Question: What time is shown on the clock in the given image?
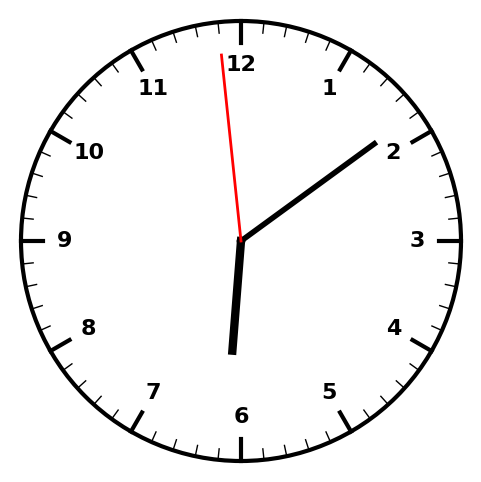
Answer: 06:08:59